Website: ulta-beauty
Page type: customer-info-address
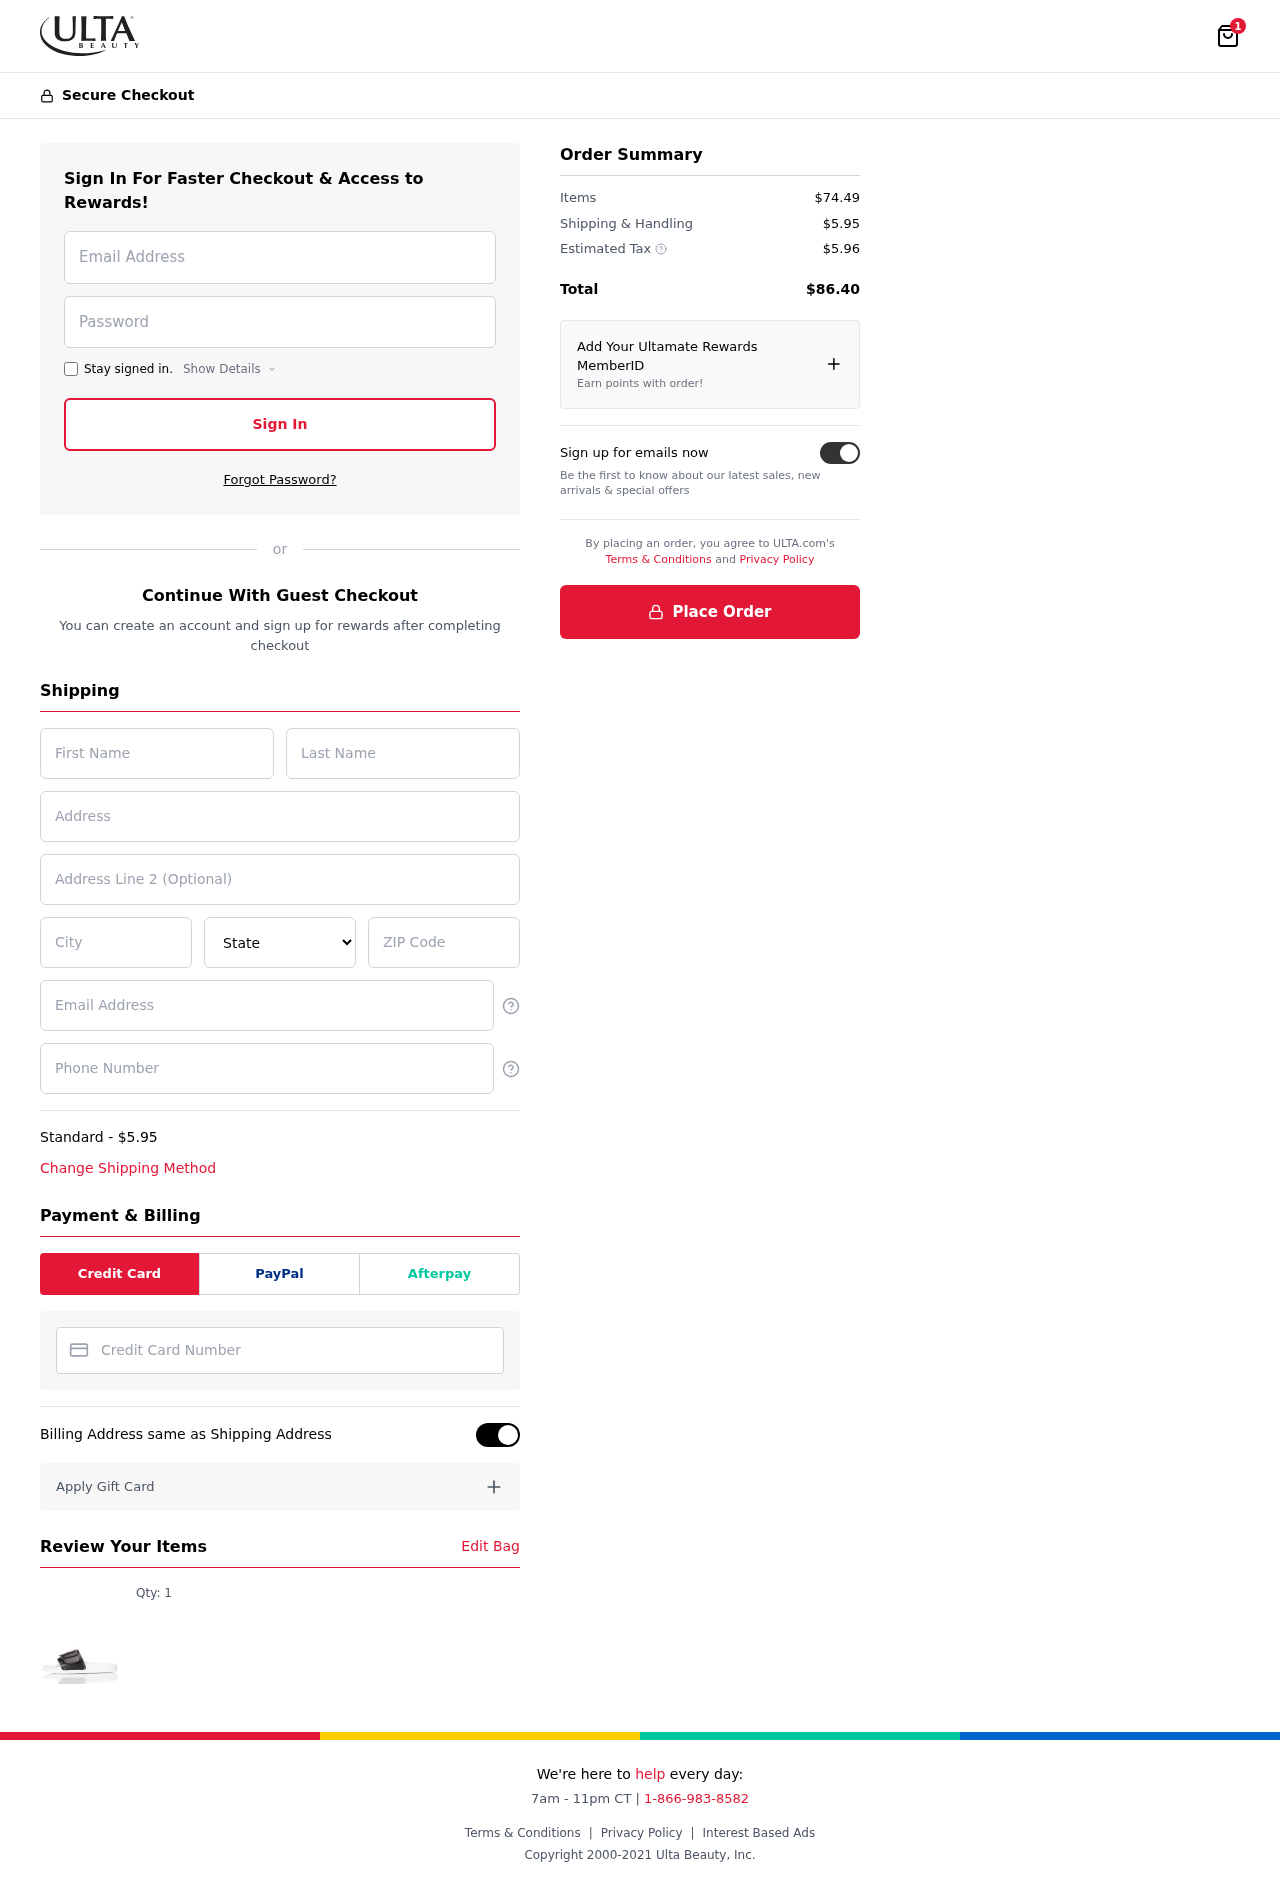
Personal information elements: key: PII_CARD_NUMBER
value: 2298 0534 8376 5794
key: PII_CITY
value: Andersonview
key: PII_EMAIL
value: myoung@yahoo.com
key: PII_FIRSTNAME
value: Melvin
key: PII_LASTNAME
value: Young
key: PII_PHONE
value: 7756432393
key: PII_POSTCODE
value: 32654
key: PII_STATE
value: Kentucky
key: PII_STREET
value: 849 Andrew Forge
Product elements: key: PRODUCT1_QUANTITY
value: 1
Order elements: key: ORDER_NUM_ITEMS
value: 1
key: ORDER_SHIPPING_COST
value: $5.95
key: ORDER_ITEMS_TOTAL
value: $74.49
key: ORDER_SHIPPING_COST2
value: $5.95
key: ORDER_TAX
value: $5.96
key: ORDER_TOTAL
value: $86.40